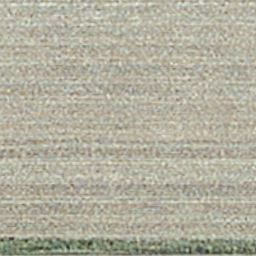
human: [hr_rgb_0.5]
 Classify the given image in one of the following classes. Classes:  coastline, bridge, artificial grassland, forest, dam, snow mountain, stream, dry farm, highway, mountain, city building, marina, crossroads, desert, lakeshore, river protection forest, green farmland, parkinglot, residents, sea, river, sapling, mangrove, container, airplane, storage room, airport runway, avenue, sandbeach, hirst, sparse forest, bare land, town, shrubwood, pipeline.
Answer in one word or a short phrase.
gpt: dry farm